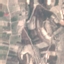
Label: PermanentCrop